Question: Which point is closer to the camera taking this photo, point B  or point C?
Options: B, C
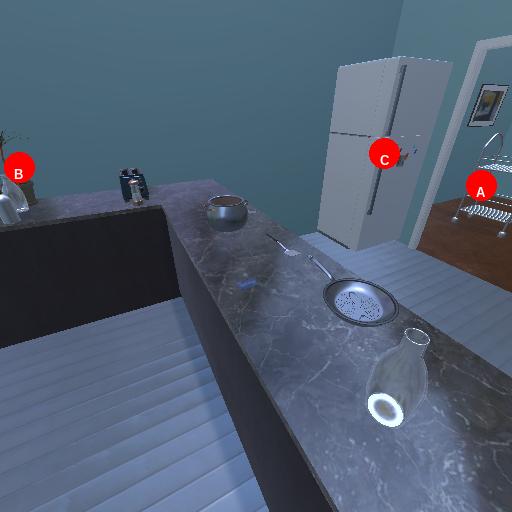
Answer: B